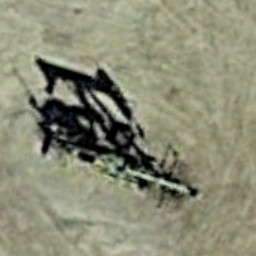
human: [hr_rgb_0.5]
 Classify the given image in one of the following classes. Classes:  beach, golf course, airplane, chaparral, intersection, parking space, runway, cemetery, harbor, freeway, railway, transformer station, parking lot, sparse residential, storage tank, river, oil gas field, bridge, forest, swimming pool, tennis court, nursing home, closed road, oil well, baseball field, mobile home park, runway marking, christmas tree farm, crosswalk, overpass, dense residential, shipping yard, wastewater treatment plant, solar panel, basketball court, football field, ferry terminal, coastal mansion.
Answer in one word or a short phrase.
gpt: oil well